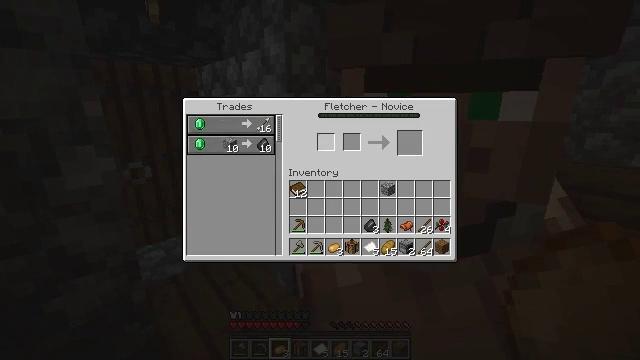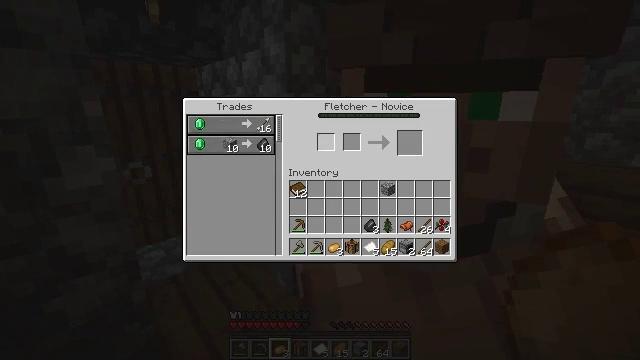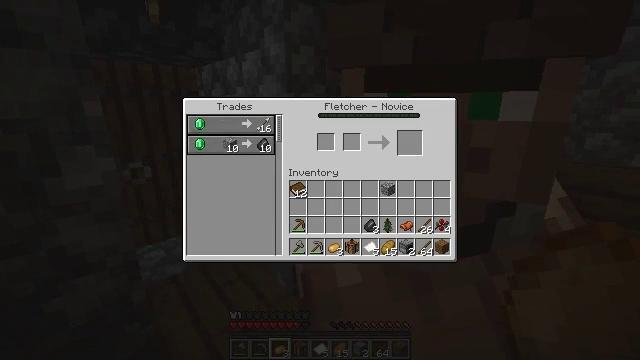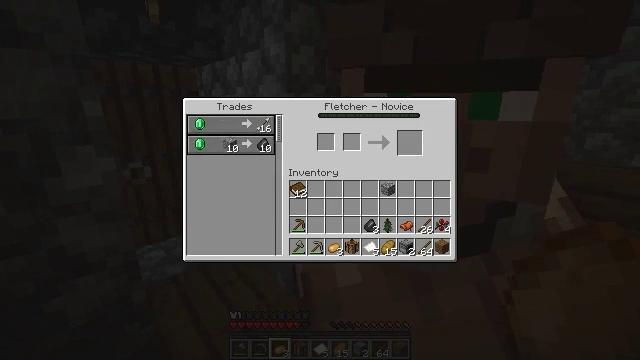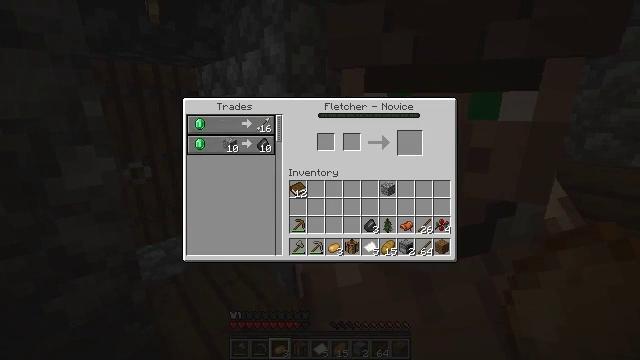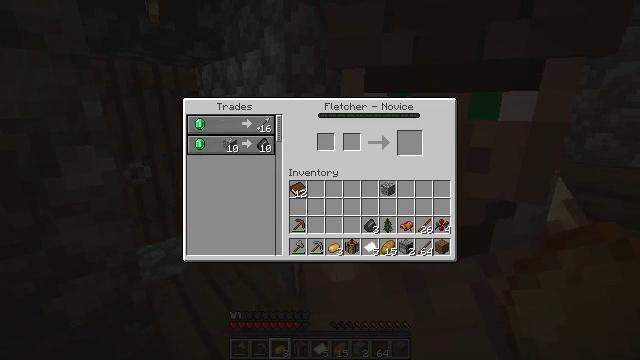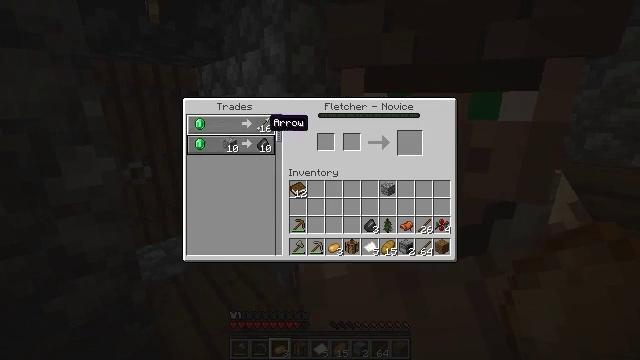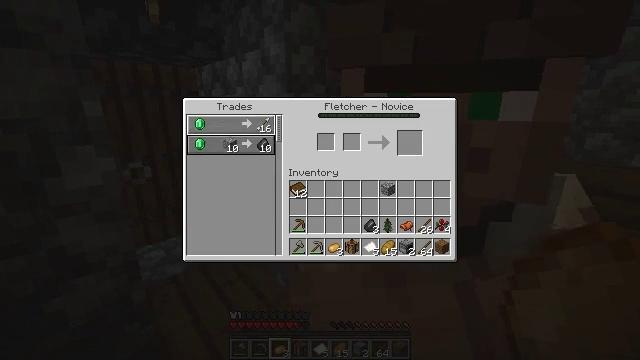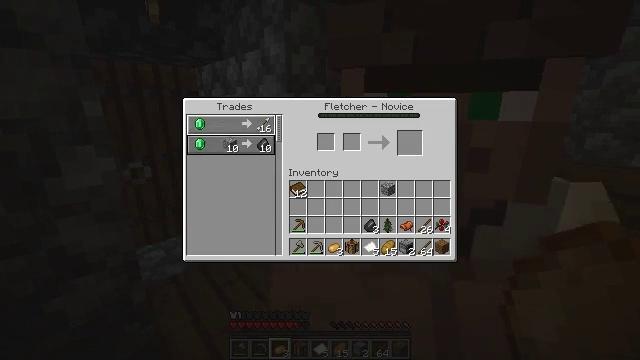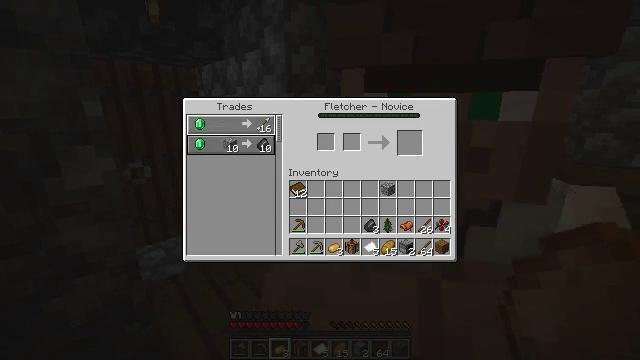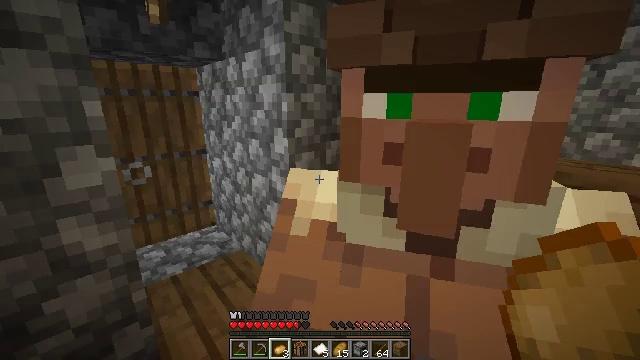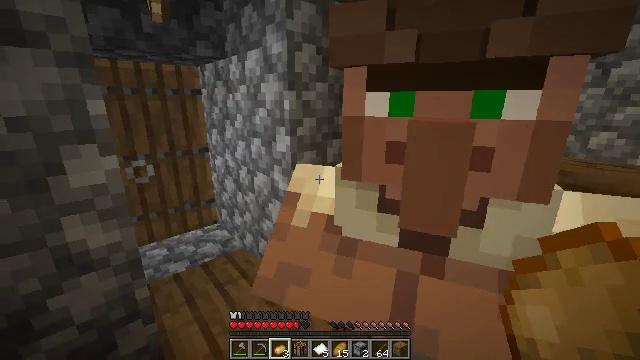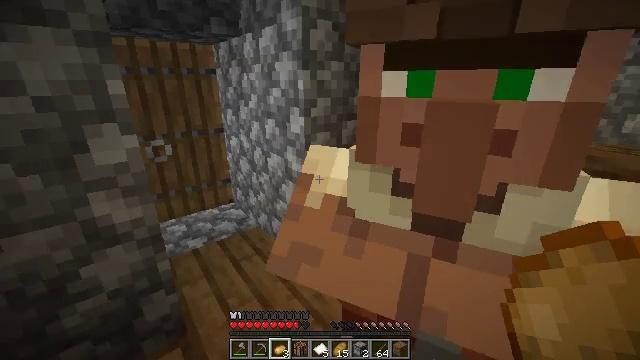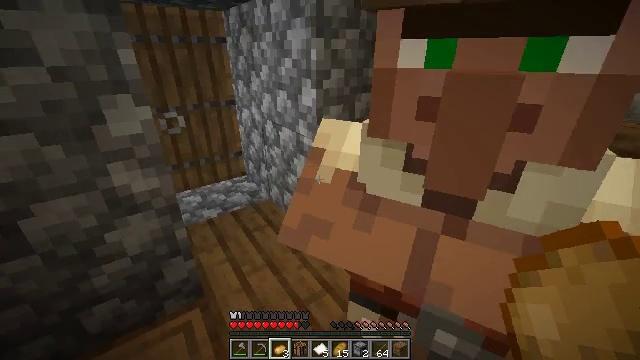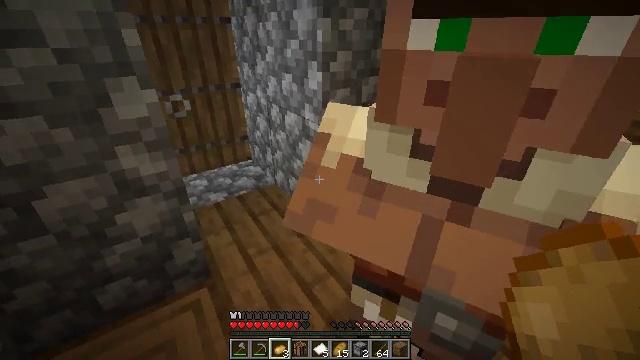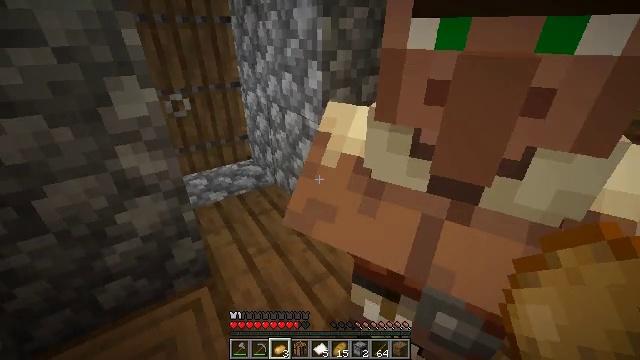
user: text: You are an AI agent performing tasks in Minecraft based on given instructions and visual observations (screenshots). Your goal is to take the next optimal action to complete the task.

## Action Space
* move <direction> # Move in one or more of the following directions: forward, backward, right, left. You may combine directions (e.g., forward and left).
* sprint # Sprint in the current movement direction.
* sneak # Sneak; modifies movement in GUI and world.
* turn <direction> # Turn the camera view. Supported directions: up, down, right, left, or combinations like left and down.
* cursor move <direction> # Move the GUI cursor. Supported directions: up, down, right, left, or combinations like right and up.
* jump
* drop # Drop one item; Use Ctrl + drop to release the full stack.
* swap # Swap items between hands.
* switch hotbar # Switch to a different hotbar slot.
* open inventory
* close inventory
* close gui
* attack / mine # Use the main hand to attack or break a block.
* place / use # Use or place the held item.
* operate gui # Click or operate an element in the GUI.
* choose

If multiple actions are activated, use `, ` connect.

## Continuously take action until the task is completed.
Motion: motion action
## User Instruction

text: Gather the purple carpet by attacking it.
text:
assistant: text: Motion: sneak
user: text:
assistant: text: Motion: sneak
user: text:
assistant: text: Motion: sneak
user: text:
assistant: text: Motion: sneak, cursor move left
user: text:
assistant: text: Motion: sneak, cursor move left
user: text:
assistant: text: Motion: sneak, cursor move left
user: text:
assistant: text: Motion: sneak, cursor move left
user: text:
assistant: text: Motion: sneak
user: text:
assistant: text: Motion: no_op
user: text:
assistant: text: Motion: close inventory
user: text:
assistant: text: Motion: close inventory
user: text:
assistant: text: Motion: turn left and down
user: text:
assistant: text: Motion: turn left and down
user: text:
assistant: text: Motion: turn left and down
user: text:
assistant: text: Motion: no_op
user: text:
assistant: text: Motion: no_op
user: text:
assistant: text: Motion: turn right
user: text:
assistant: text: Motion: turn right
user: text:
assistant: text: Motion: turn right and down
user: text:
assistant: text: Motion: turn right
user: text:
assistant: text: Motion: no_op
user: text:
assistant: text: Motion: no_op
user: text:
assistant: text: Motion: no_op
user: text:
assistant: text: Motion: move back
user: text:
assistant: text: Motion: move back
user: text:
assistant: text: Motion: move back, turn right
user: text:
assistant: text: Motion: move back, turn right
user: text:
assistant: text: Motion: move back, turn right
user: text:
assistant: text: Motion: turn right
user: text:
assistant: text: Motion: turn right and down